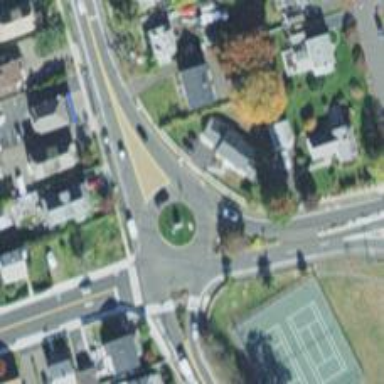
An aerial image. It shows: Roundabout on residential road.